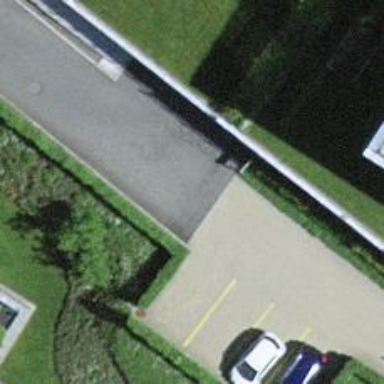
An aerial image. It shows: Parking entrance.